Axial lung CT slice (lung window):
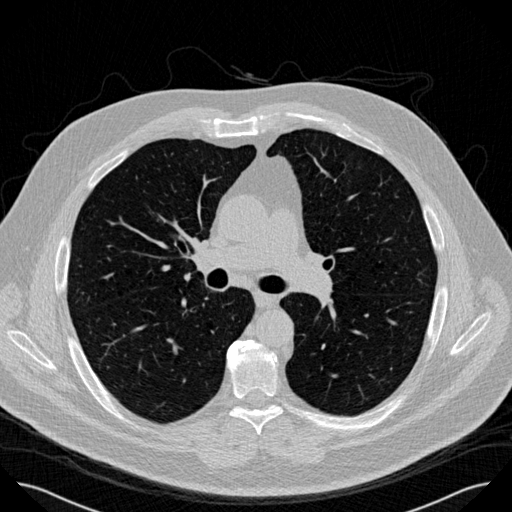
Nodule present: no